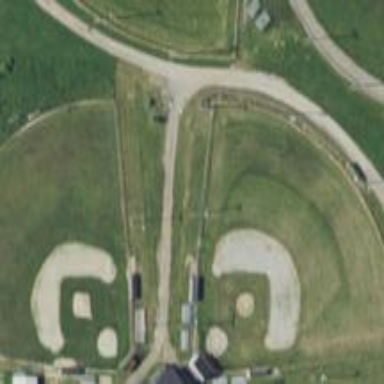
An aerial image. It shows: Baseball pitch for leisure and sports activities.